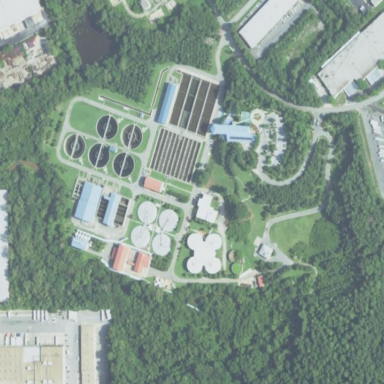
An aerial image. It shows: View of wastewater plant.